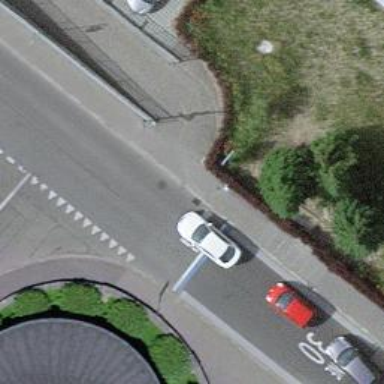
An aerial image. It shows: Asphalt cycleway link.